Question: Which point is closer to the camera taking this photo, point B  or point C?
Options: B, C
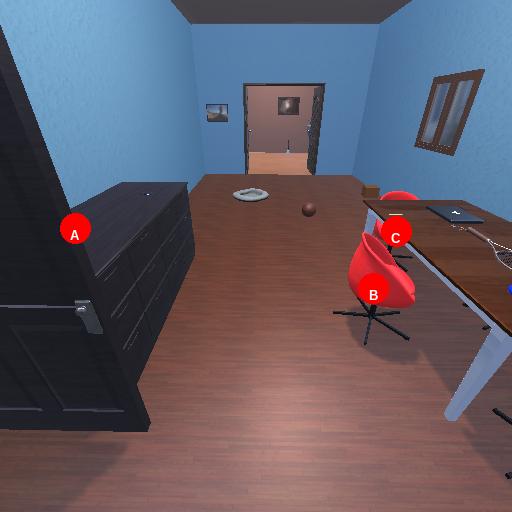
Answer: B